Question: I am building my first WatchKit App and am having troubles with 'NSAttributedString' formatting as it does not seem to work as I'd expect ;)
This is my code:
'''
UIFont *textFont = [UIFont fontWithName:@"Menlo" size:30];
UIFont *hlFont = [UIFont fontWithName:@"Menlo-Bold" size:30];
NSMutableAttributedString *information = [[NSMutableAttributedString alloc]initWithString:@"ADDED AN ENTRY OF " attributes:@{NSFontAttributeName : textFont}];
NSString *amountString = [NSString stringWithFormat:@"%.2f",(-1)*handler.amount.floatValue];
NSNumber *underline = [NSNumber numberWithInt:NSUnderlineStyleSingle];
NSAttributedString *amount = [[NSAttributedString alloc]initWithString:amountString attributes:@{NSFontAttributeName : hlFont, NSUnderlineStyleAttributeName : underline }];
NSAttributedString *to = [[NSMutableAttributedString alloc]initWithString:@" TO " attributes:@{NSFontAttributeName : textFont}];
NSString *categoryString = handler.category;
NSAttributedString *category = [[NSAttributedString alloc]initWithString:categoryString attributes:@{NSFontAttributeName : hlFont, NSUnderlineStyleAttributeName : underline }];
[information appendAttributedString:amount];
[information appendAttributedString:to];
[information appendAttributedString:category];
[_informationLabel setAttributedText:information];
'''
and this the result:

'10.00' and 'Stuff' should be underlined and in boldface.
Is there something fundamentally different to how attributed strings work on the watch than on iOS? What am I missing?
read through this: <URL>
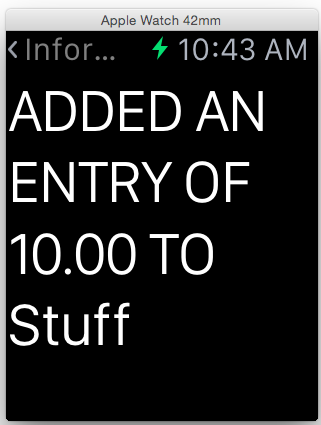
Answer: Solved it, the problem were the fonts '@"Menlo"'.
By using
'''
UIFont *textFont = [UIFont systemFontOfSize:20];
UIFont *hlFont = [UIFont systemFontOfSize:20];
'''
the formatting with underlines works fine.